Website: macys
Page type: cross-sells
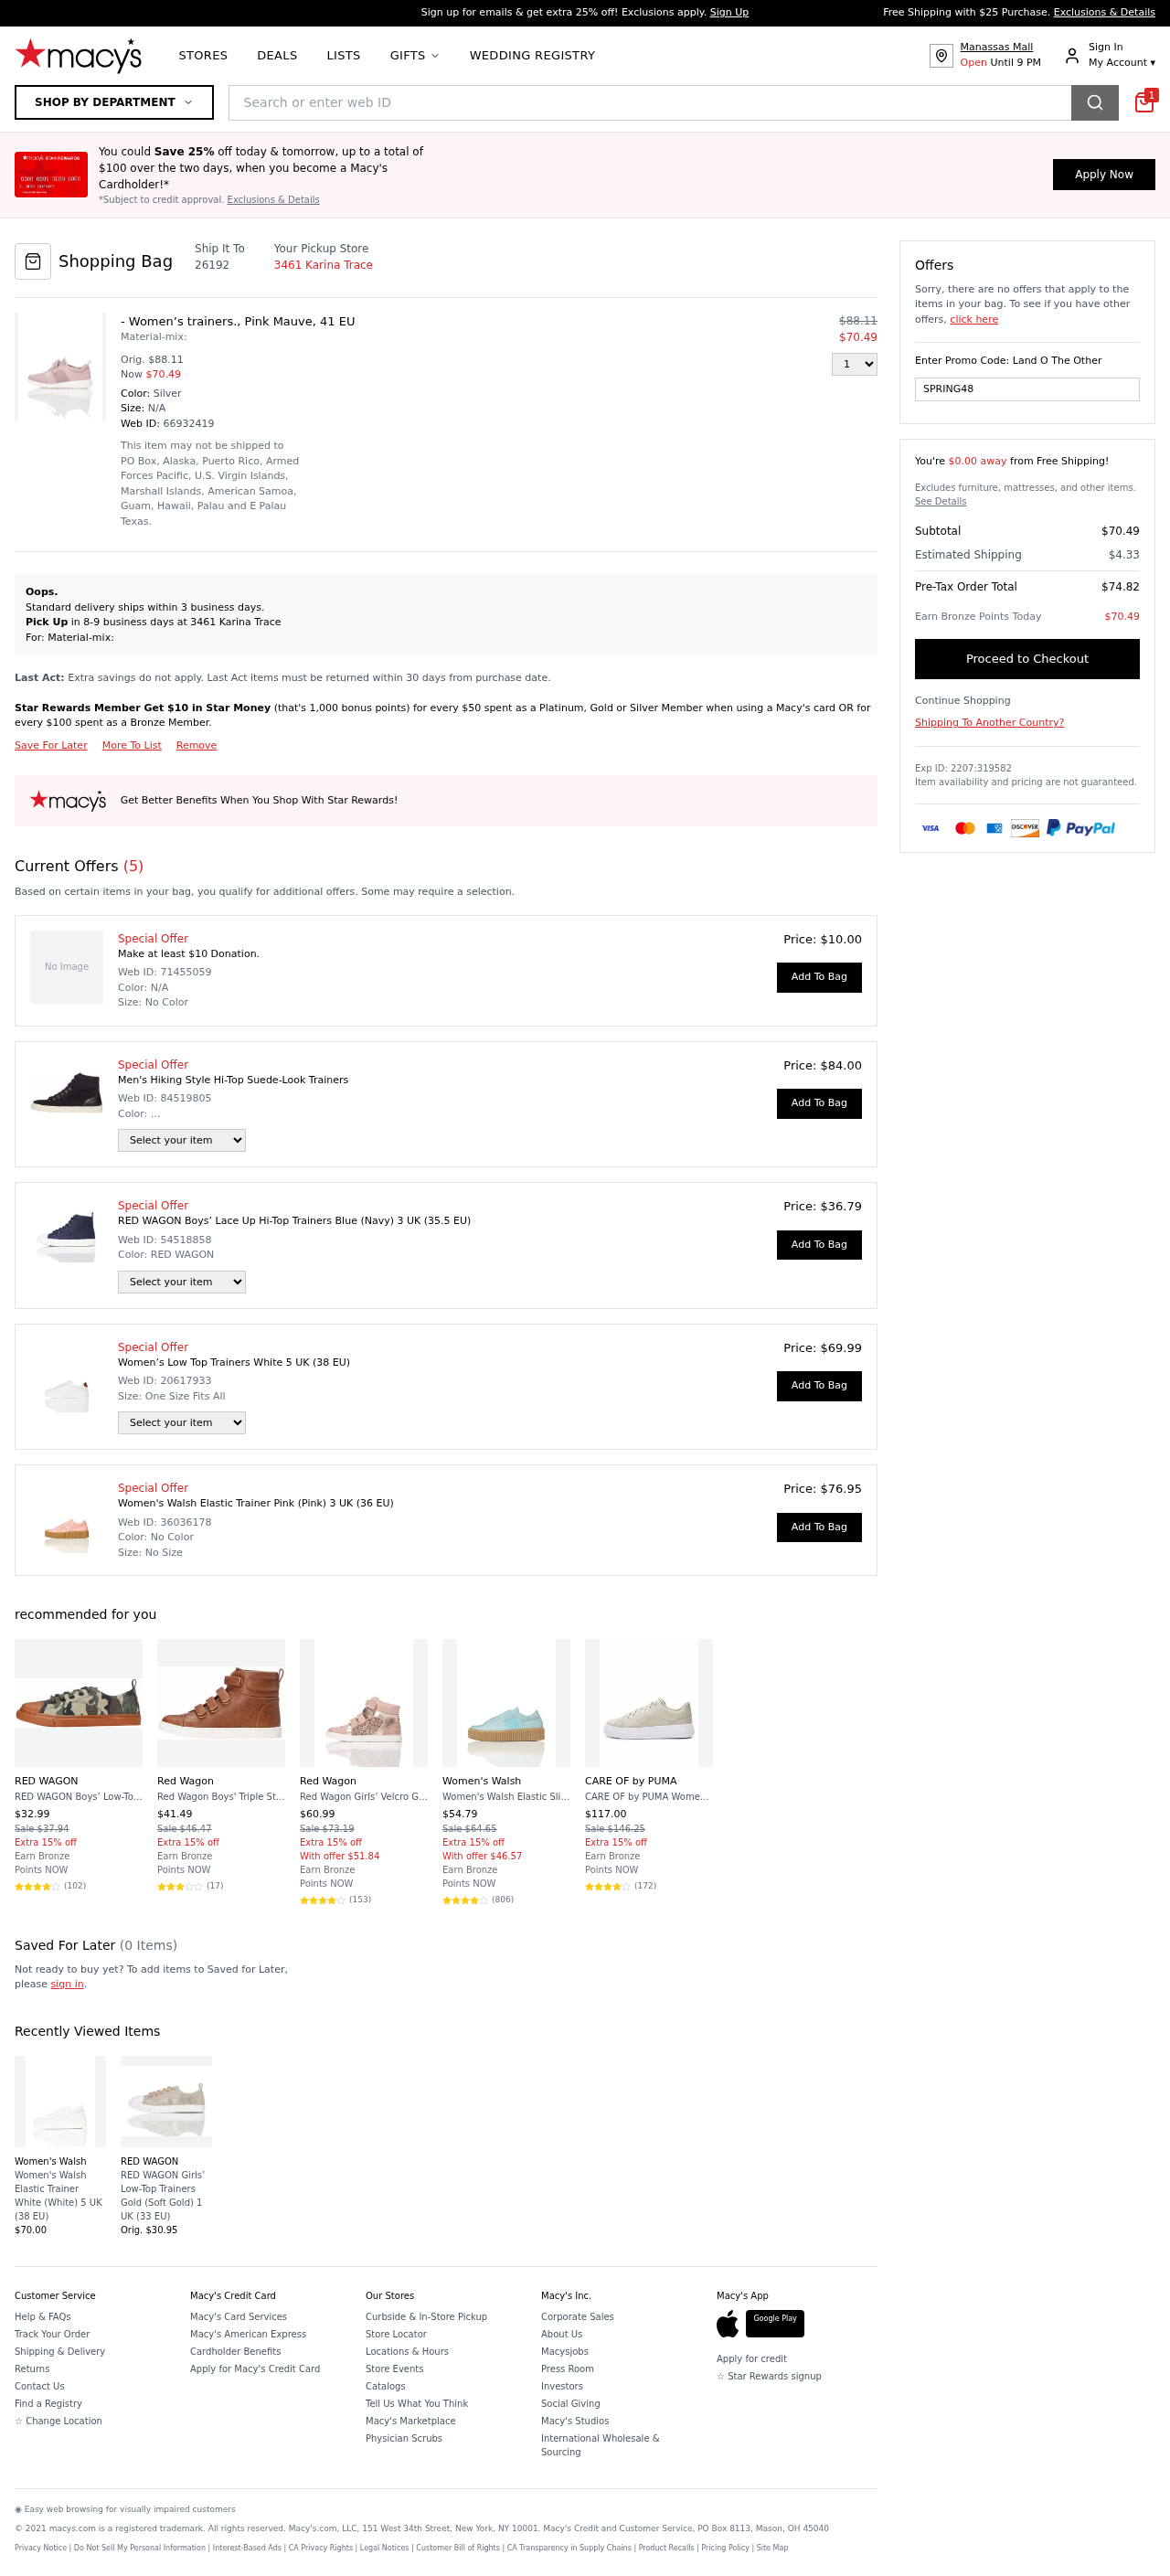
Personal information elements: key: PII_LOCATION1_STREET
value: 3461 Karina Trace
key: PII_POSTCODE
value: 26192
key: PII_PROMO_CODE
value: SPRING48
Product elements: key: PRODUCT10_BRAND
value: CARE OF by PUMA
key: PRODUCT10_NAME
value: CARE OF by PUMA Women's Leather Trainers with Platform Sole, beige, 42.5 EU
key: PRODUCT10_NUM_RATINGS
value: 172
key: PRODUCT10_PRICE
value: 117
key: PRODUCT10_RATING
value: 4.7
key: PRODUCT11_BRAND
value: Women's Walsh
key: PRODUCT11_NAME
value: Women's Walsh Elastic Trainer White (White) 5 UK (38 EU)
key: PRODUCT11_PRICE
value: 70
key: PRODUCT12_BRAND
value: RED WAGON
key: PRODUCT12_NAME
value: RED WAGON Girls’ Low-Top Trainers Gold (Soft Gold) 1 UK (33 EU)
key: PRODUCT12_PRICE
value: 30.95
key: PRODUCT1_DESC
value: Material-mix:
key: PRODUCT1_NAME
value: - Women’s trainers., Pink Mauve, 41 EU
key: PRODUCT1_PRICE
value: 70.49
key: PRODUCT1_QUANTITY
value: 1
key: PRODUCT2_NAME
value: Men's Hiking Style Hi-Top Suede-Look Trainers
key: PRODUCT2_PRICE
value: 84
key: PRODUCT3_NAME
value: RED WAGON Boys’ Lace Up Hi-Top Trainers Blue (Navy) 3 UK (35.5 EU)
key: PRODUCT3_PRICE
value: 36.79
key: PRODUCT4_NAME
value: Women’s Low Top Trainers White 5 UK (38 EU)
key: PRODUCT4_PRICE
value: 69.99
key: PRODUCT5_NAME
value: Women's Walsh Elastic Trainer Pink (Pink) 3 UK (36 EU)
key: PRODUCT5_PRICE
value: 76.95
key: PRODUCT6_BRAND
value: RED WAGON
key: PRODUCT6_NAME
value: RED WAGON Boys’ Low-Top Trainers Green 3 UK (35.5 EU)
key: PRODUCT6_NUM_RATINGS
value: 102
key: PRODUCT6_PRICE
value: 32.99
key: PRODUCT6_RATING
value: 4.4
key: PRODUCT7_BRAND
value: Red Wagon
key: PRODUCT7_NAME
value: Red Wagon Boys' Triple Strap Chukka Hi-Top Trainers
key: PRODUCT7_NUM_RATINGS
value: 17
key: PRODUCT7_PRICE
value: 41.49
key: PRODUCT7_RATING
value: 3.8
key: PRODUCT8_BRAND
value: Red Wagon
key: PRODUCT8_NAME
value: Red Wagon Girls’ Velcro Glitter Hi-Top Trainers
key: PRODUCT8_NUM_RATINGS
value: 153
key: PRODUCT8_PRICE
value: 60.99
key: PRODUCT8_RATING
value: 4.5
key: PRODUCT9_BRAND
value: Women's Walsh
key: PRODUCT9_NAME
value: Women's Walsh Elastic Slipper With Platform Sole Blue (Light Blue) 5 UK (38 EU),04-01-02
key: PRODUCT9_NUM_RATINGS
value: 806
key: PRODUCT9_PRICE
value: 54.79
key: PRODUCT9_RATING
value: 4.4
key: PRODUCT1_ORIGINAL_PRICE
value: $88.11
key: PRODUCT6_ORIGINAL_PRICE
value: Sale $37.94
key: PRODUCT7_ORIGINAL_PRICE
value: Sale $46.47
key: PRODUCT8_ORIGINAL_PRICE
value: Sale $73.19
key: PRODUCT9_ORIGINAL_PRICE
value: Sale $64.65
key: PRODUCT10_ORIGINAL_PRICE
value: Sale $146.25
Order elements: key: ORDER_ID
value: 66932419
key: ORDER_NUM_OFFERS
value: (5)
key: ORDER_FREE_SHIPPING_THRESHOLD
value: $0.00 away
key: ORDER_SUBTOTAL
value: $70.49
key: ORDER_SHIPPING_COST
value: $4.33
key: ORDER_TOTAL
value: $74.82
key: ORDER_POINTS_EARNED
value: $70.49
Search elements: key: HEADER_SEARCH
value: Search or enter web ID
Other elements: key: SAVED_NUM_ITEMS
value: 0